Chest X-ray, PA view. Patient: 26 years old, sex M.
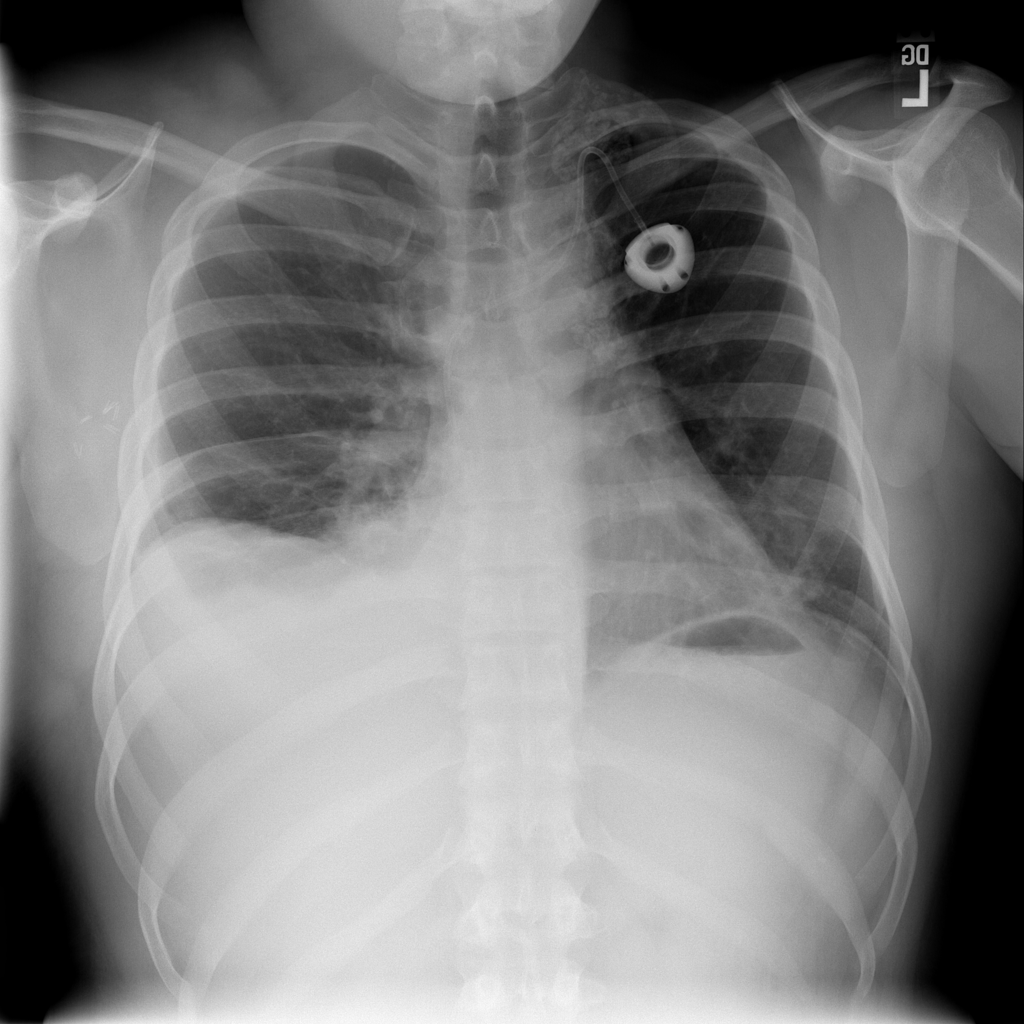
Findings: Effusion